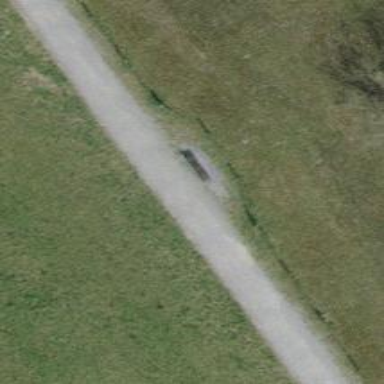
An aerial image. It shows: Brown bench in the vicinity.